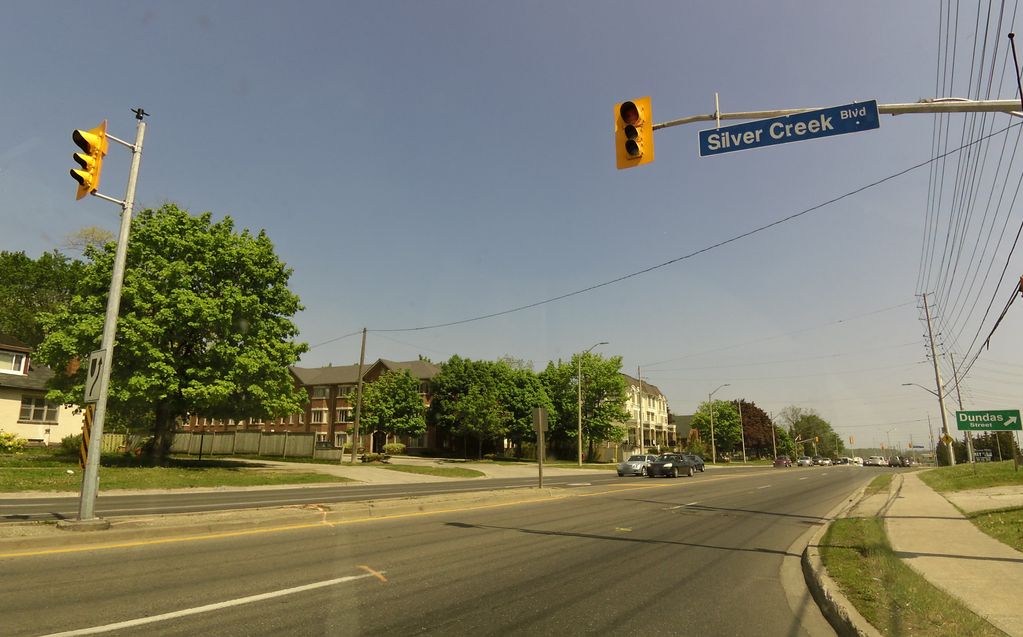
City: toronto